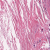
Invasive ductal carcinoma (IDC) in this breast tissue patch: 0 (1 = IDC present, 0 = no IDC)